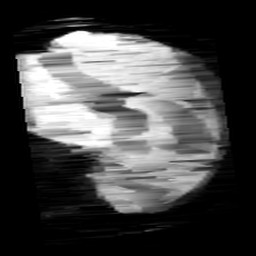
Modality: minIP
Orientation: sagittal
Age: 11
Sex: female
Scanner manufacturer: siemens
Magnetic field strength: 3 T
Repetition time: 0.027 s
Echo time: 0.02 s